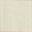
Piece: xx